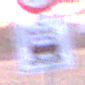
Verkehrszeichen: BeiNaesse
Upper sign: Geschwindigkeit60
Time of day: SunriseSunset
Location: Outdoor (Nature)
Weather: Clear
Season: NotSpecified
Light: Natural